RGB frame:
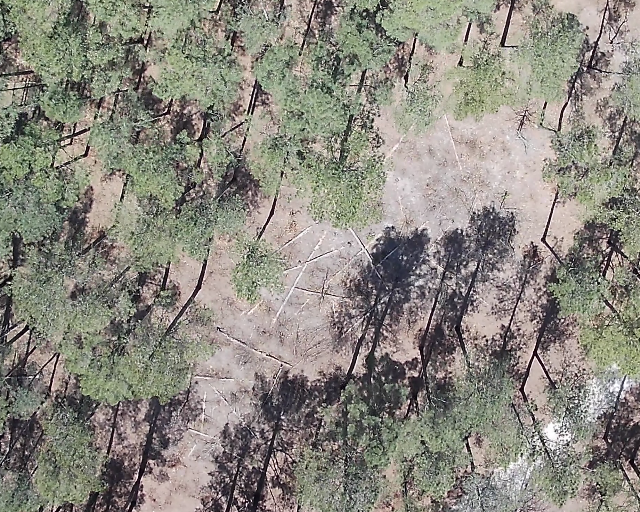
Thermal frame:
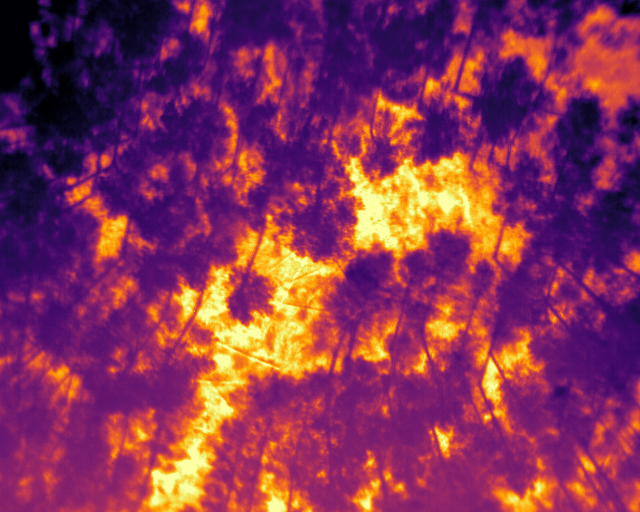
Captured: 2026-02-27 02:34:54
Pixels at or above 80 °C: 0 (fraction of frame: 0)